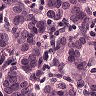
Metastatic tissue present: yes